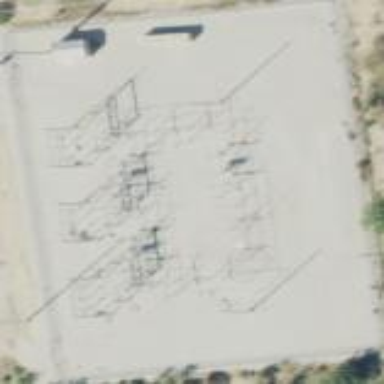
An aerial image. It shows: Outdoor power substation enclosed by fence. The substation operates at the transmission level.